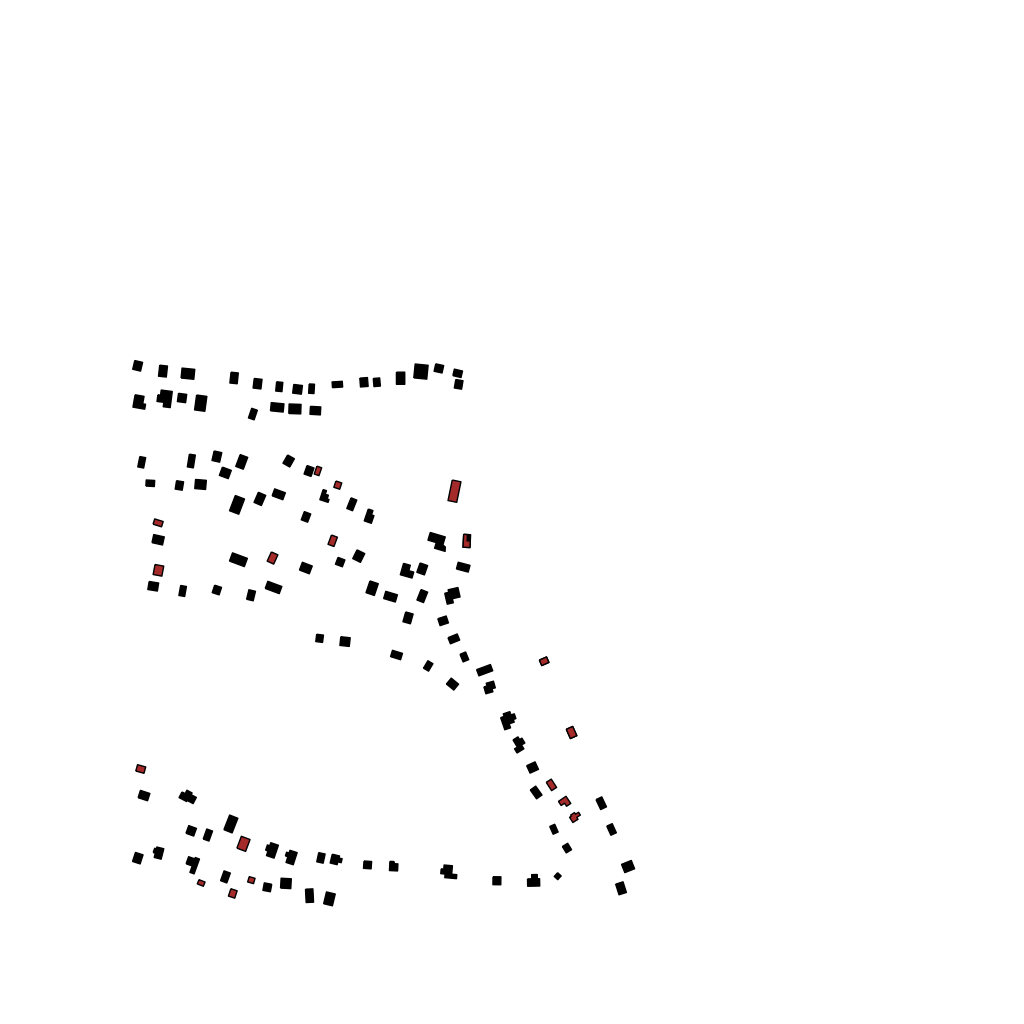
Tags: overhead vector_map, recreation, individual_rise, density_4, Building, Facility, 1.0 km²